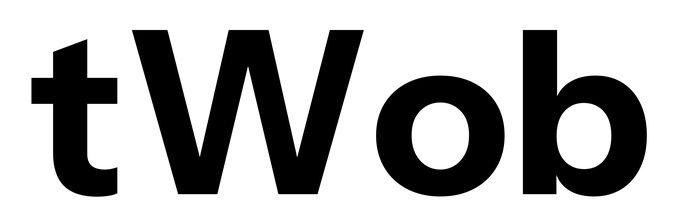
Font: InstrumentSans_Bold